Question: I have tried to add options menu to my application, but when
adding a Create Options Menu to the code it is not used. It looks like this:

I used in this page on Fragment Activity and implements Tab Listener.
What is the right way to add the Options Menu?
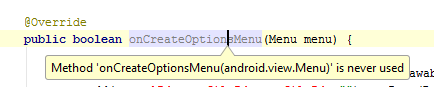
Answer: where you want to have the menu
(Make sure you are importing ):
'''
@Override
public boolean onCreateOptionsMenu(Menu menu) {
getMenuInflater().inflate(R.menu.main_menu, menu);
return super.onCreateOptionsMenu(menu);
}
'''
In you should have this file:
'''
<?xml version="1.0" encoding="utf-8"?>
<menu xmlns:android="http://schemas.android.com/apk/res/android" >
<item
android:id="@+id/itemId"
android:icon="@drawable/ic_launcher"
android:showAsAction="ifRoom|withText"
android:title="@string/yourString"/>
</menu>
'''